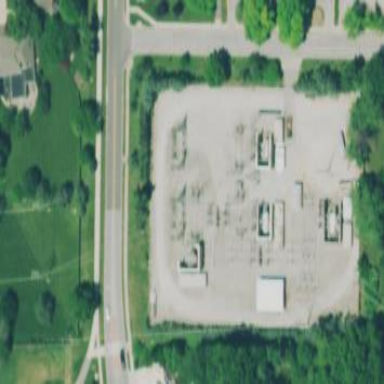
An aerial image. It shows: There is distribution substation enclosed by fence.